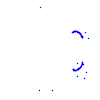
Particle: proton